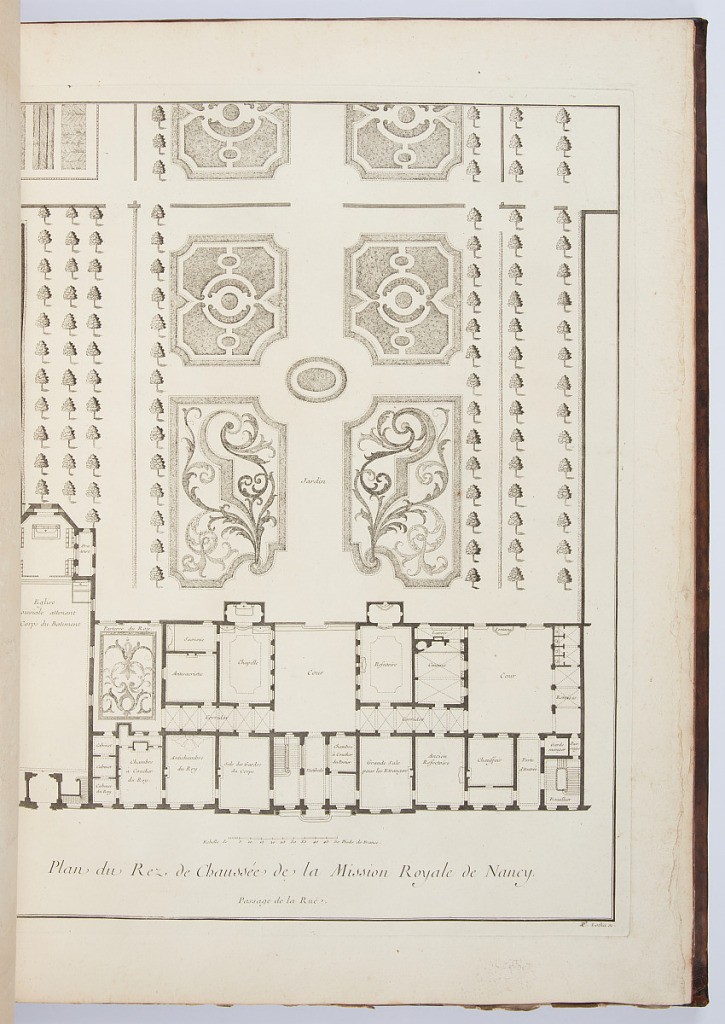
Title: Plan du Rez de Chaussée de la Mission Royale de Nancy
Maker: Emmanuel Héré de Corny, French, 1705–1763
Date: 1753
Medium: Engraving
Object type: Bound print
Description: Plan of the ground floor of the royal mission of Nancy with all of the rooms labeled. The upper area of the plate features a plan of the gardens of the mission, which feature parterres as well as pathways lined with trees. At the bottom of the plate is a scale bar of 50 "pieds de France."